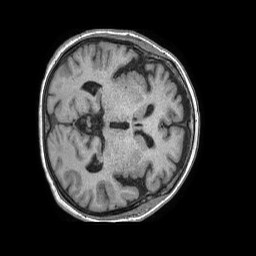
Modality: T1w
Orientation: axial
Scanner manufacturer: philips
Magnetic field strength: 1.5 T
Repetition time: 0.007875 s
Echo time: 0.003675 s